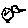
Label: bird